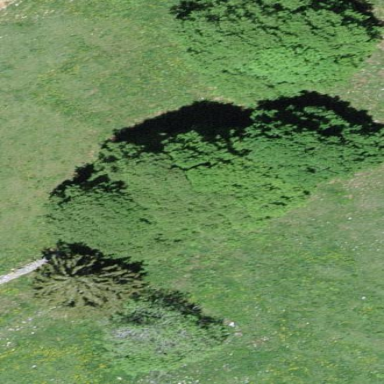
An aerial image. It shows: Deciduous broadleaved forest.